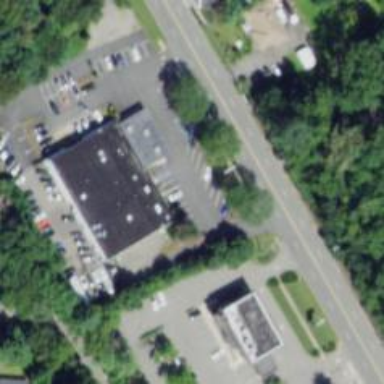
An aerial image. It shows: Veterinary facility.